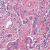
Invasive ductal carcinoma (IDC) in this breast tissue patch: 1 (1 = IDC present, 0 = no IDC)